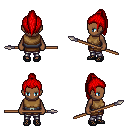
a pixel art fantasy rpg character, female body template, human, dark skin, leather chest armor, metal pants, red long topknot hairstyle, ghillies, spear, four views (front, back, left, right), 2x2 character sprite sheet, small pixel art, hard edges, no anti-aliasing